Question: I have three tables:

I want to group all the results according to Table 3 collection operation and year.
2017 -> 2100(alacak)
2017 -> 600(borc)
-
2017 -> 600(gider)
-
'''
SELECT tablo1.year, (SUM(tablo1.alacak)-SUM(tablo2.borc)-SUM(tablo3.gider)) AS result
FROM
tablo1 JOIN tablo2 ON tablo1.alacak = tablo2.borc
LEFT JOIN giderler ON tablo1.alacak = tablo3.gider
GROUP BY tablo1.year DESC;
'''
But it doesn't work. Any help will be appreciated.
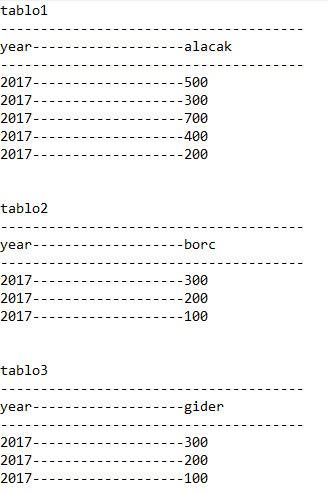
Answer: Is <URL> what you want???
'''
select year,
(select sum(alacak) quantity
from table1
where table1.year = t3.year)
-
(select sum(borc) quantity
from table2
where table2.year = t3.year)
-
(select sum(gider) quantity
from table3
where table3.year = t3.year) as result
from table3 t3
group by year;
'''